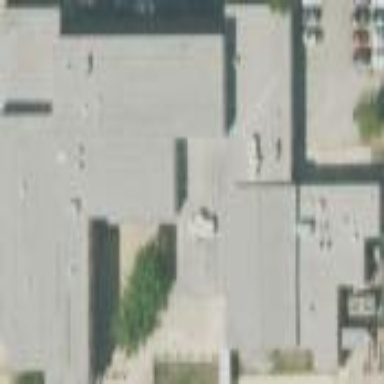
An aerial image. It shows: School building.